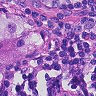
Metastatic tissue present: yes